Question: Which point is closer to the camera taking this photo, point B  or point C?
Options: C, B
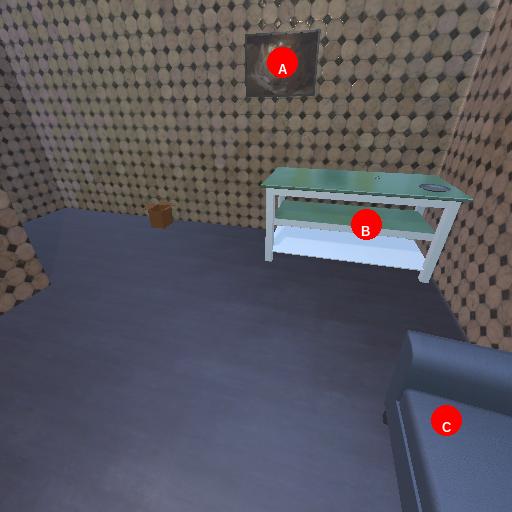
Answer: C